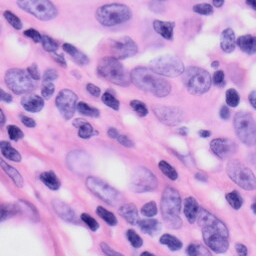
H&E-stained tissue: Skin